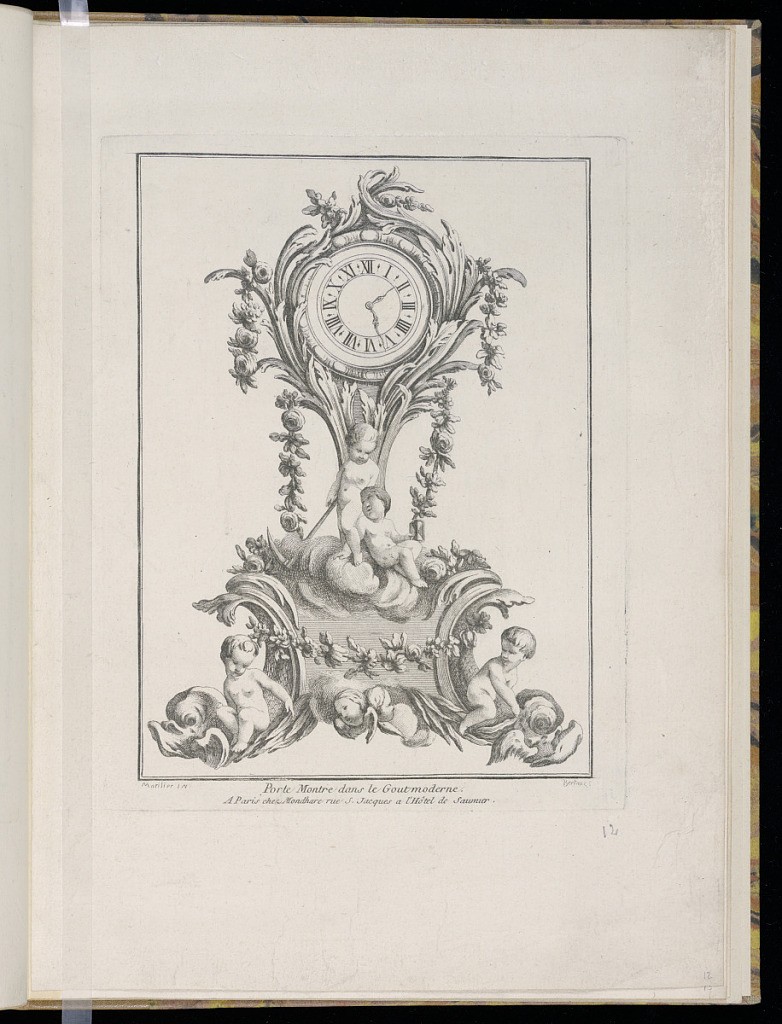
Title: Porte Montre dans le Gout moderne
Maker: Clément Pierre Marillier, French, 1740 – 1808
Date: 1763
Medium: Etching and engraving on paper
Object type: Print
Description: Design for a mantle clock featuring putti, a scythe, clouds, dolphins, foliate branches, festoons of flowers and leaves, palm leaves, and scrolling leaves (rinceaux). The plate is titled and signed.